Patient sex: M
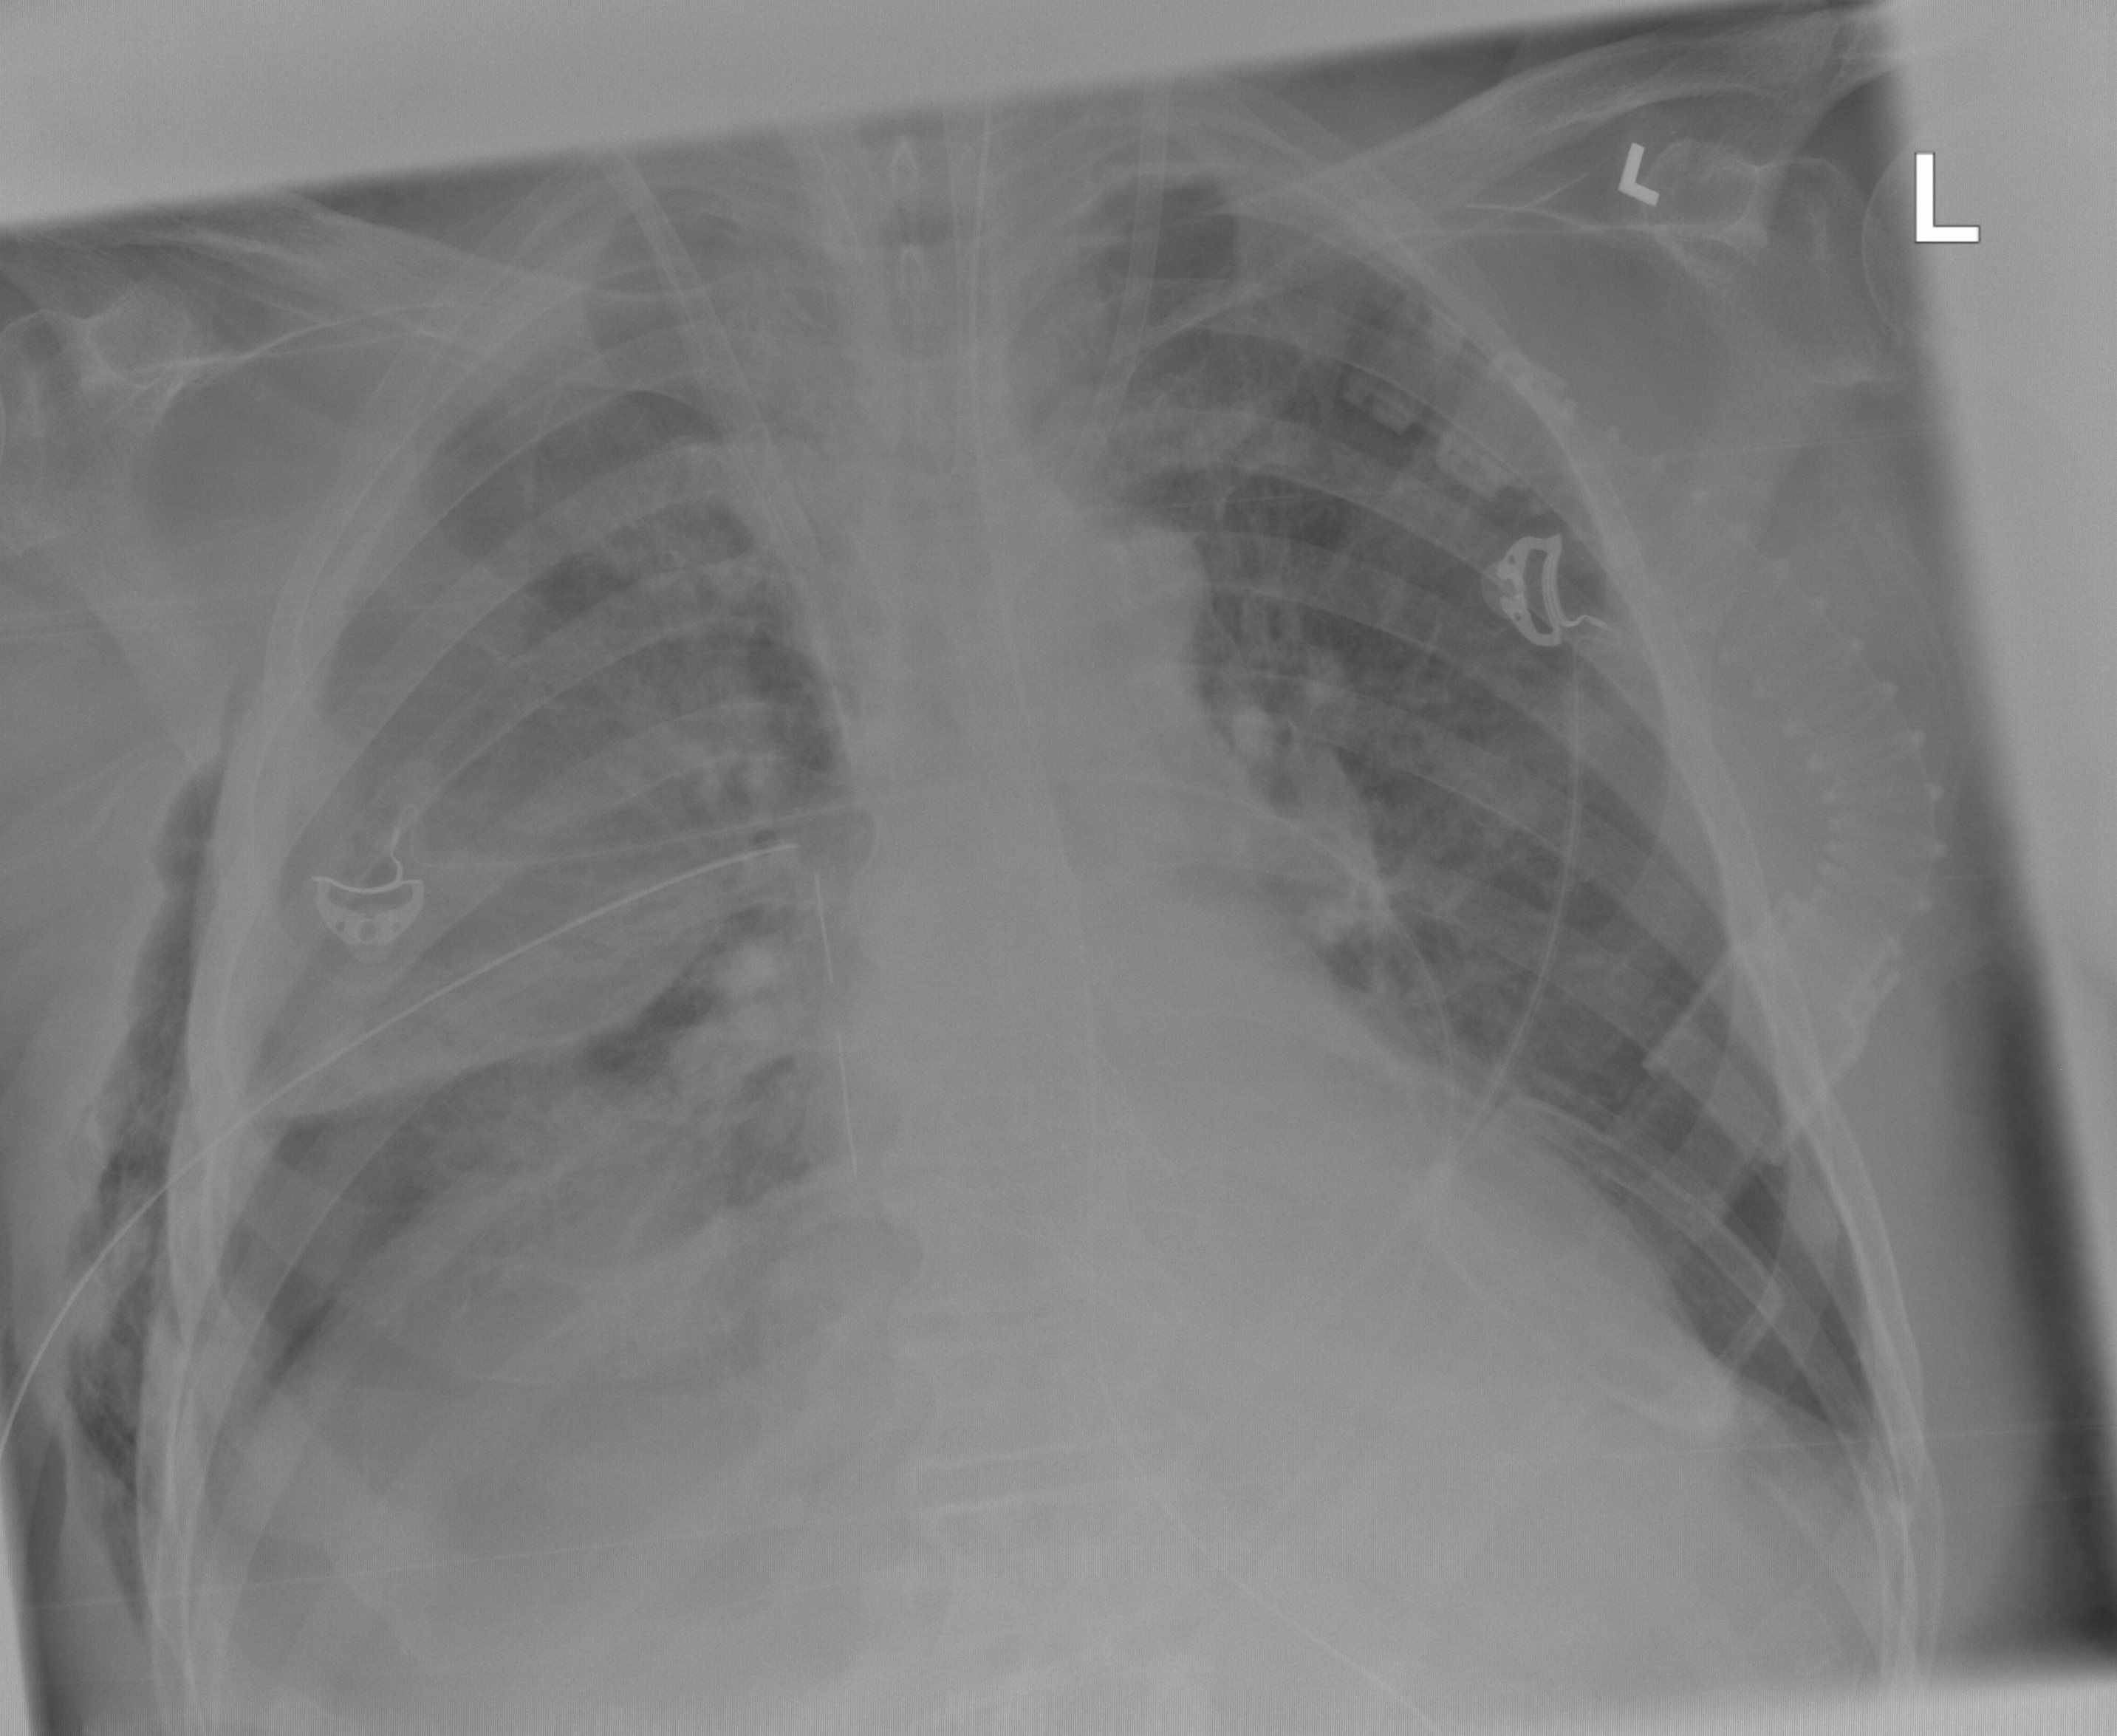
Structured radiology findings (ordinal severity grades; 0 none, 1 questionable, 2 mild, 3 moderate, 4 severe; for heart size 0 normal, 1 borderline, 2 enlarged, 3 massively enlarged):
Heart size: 1
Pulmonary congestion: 3
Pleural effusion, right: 2
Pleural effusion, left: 0
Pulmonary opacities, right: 0
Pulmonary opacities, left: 0
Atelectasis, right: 2
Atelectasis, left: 0